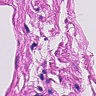
Metastatic tissue present: no